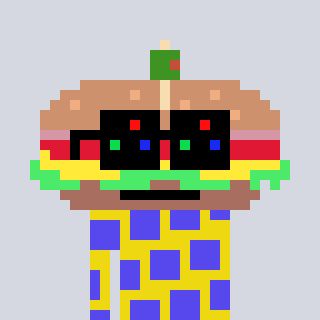
a pixel art character with square black sunglasses, a sandwich-shaped head and a yellow-colored body on a cool background